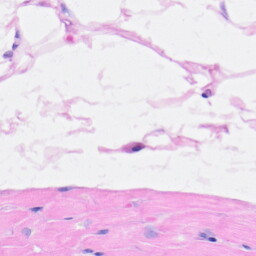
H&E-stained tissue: Heart